Question: I have a TimePickerDialog preference with a "TimePreference" class which extends DialogPreference:
'''
public class TimePreference extends DialogPreference{
...
private TimePicker picker=null;
...
public TimePreference(Context ctxt, AttributeSet attrs){
super(ctxt, attrs);
setPositiveButtonText(android.R.string.ok);
setNegativeButtonText(android.R.string.cancel);
}
@Override
protected View onCreateDialogView(){
picker=new TimePicker(getContext());
return(picker);
}
...
}
'''
I would like to add a third button, which will set the preference to the current time and close the dialog, like this:

The question is, is there some way of doing this using TimePickers or should I make a custom AlertDialog?
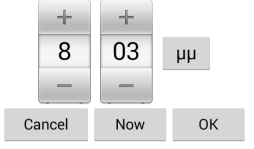
Answer: Thanks for your answers! I will show you how I finally managed it, just in case someone wants to do the same.
First, I have a layout file good_timedialog.xml which looks like I wanted:

Then I have a TimePreference class:
'''
public class TimePreference extends DialogPreference{
private final static String lTag="CustomTimeDialog";
private TimePicker picker;
protected TimeObj lastTime;
public TimePreference(Context ctxt,AttributeSet atrs) {
super(ctxt,atrs);
setDialogLayoutResource(R.layout.good_timedialog); // this loads the layout
setPositiveButtonText("");
setNegativeButtonText(""); // hide default buttons
setDialogTitle(ctxt.getString(R.string.selectTimeTimePrefTitle));
}
@Override
protected void onBindDialogView(View v){
super.onBindDialogView(v);
v.findViewById(R.id.butCancel).setOnClickListener(new OnClickListener(){
@Override
public void onClick(View v){
Log.d(lTag,"cancel clicked");
getDialog().dismiss();
}
});
v.findViewById(R.id.butNow).setOnClickListener(new OnClickListener(){
@Override
public void onClick(View v){
Log.d(lTag,"now clicked");
saveToSP(true);
getDialog().dismiss();
}
});
v.findViewById(R.id.butOK).setOnClickListener(new OnClickListener(){
@Override
public void onClick(View v){
Log.d(lTag,"ok clicked");
saveToSP(false);
getDialog().dismiss();
}
});
picker = (TimePicker) v.findViewById(R.id.timePicker);
if (picker!=null) {
picker.setCurrentHour(lastTime.hr);
picker.setCurrentMinute(lastTime.min);
} else { // if it is null
Log.w(lTag,"var picker is null!");
}
}
void saveToSP(boolean now){
if (now) lastTime = new TimeObj(); // make it the current time
else {
lastTime.hr = picker.getCurrentHour();
lastTime.min = picker.getCurrentMinute();
}
setSummary(lastTime.giveString()); // update Summary like hh:mm 16:28
int time = lastTime.giveMinutes(); // 10:30am will be 630 minutes
// save to sharedprefs
if(callChangeListener(time)){
persistInt(time);
if(getEditor().commit()) Log.d(lTag,"Successfully saved changes");
else Log.w(lTag,"Did NOT save changes");
}
}
//... more ...
}
'''
And at the perferences.xml file, I can use '<com.example.TimePreference android:key="test"/>'